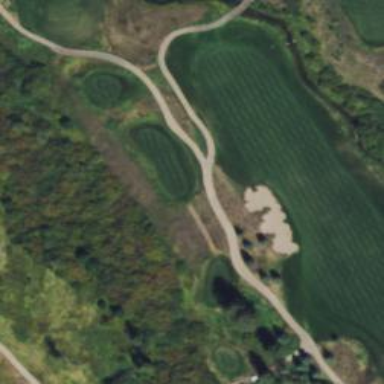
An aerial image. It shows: Nordic path used for skating and classic skiing. It resembles golf cart path.